【题型】解答题　【知识点】立体几何　【难度】easy
已知点 $P$ 是边长为 2 的菱形 $ABCD$ 所在平面外一点，且点 $P$ 在底面 $ABCD$ 上的投影是 $AC$ 与 $BD$ 的交点 $O$，已知 $\angle BAD = 60^\circ$，$\triangle PDB$ 是等边三角形。

(1) 求二面角 $P-BC-A$ 的大小（结果用反三角表示）；

(2) 若点 $E$ 是线段 $AD$ 上的动点，请找出点 $E$ 所在的位置，使得直线 $PE$ 与平面 $PBC$ 所成的角最大。
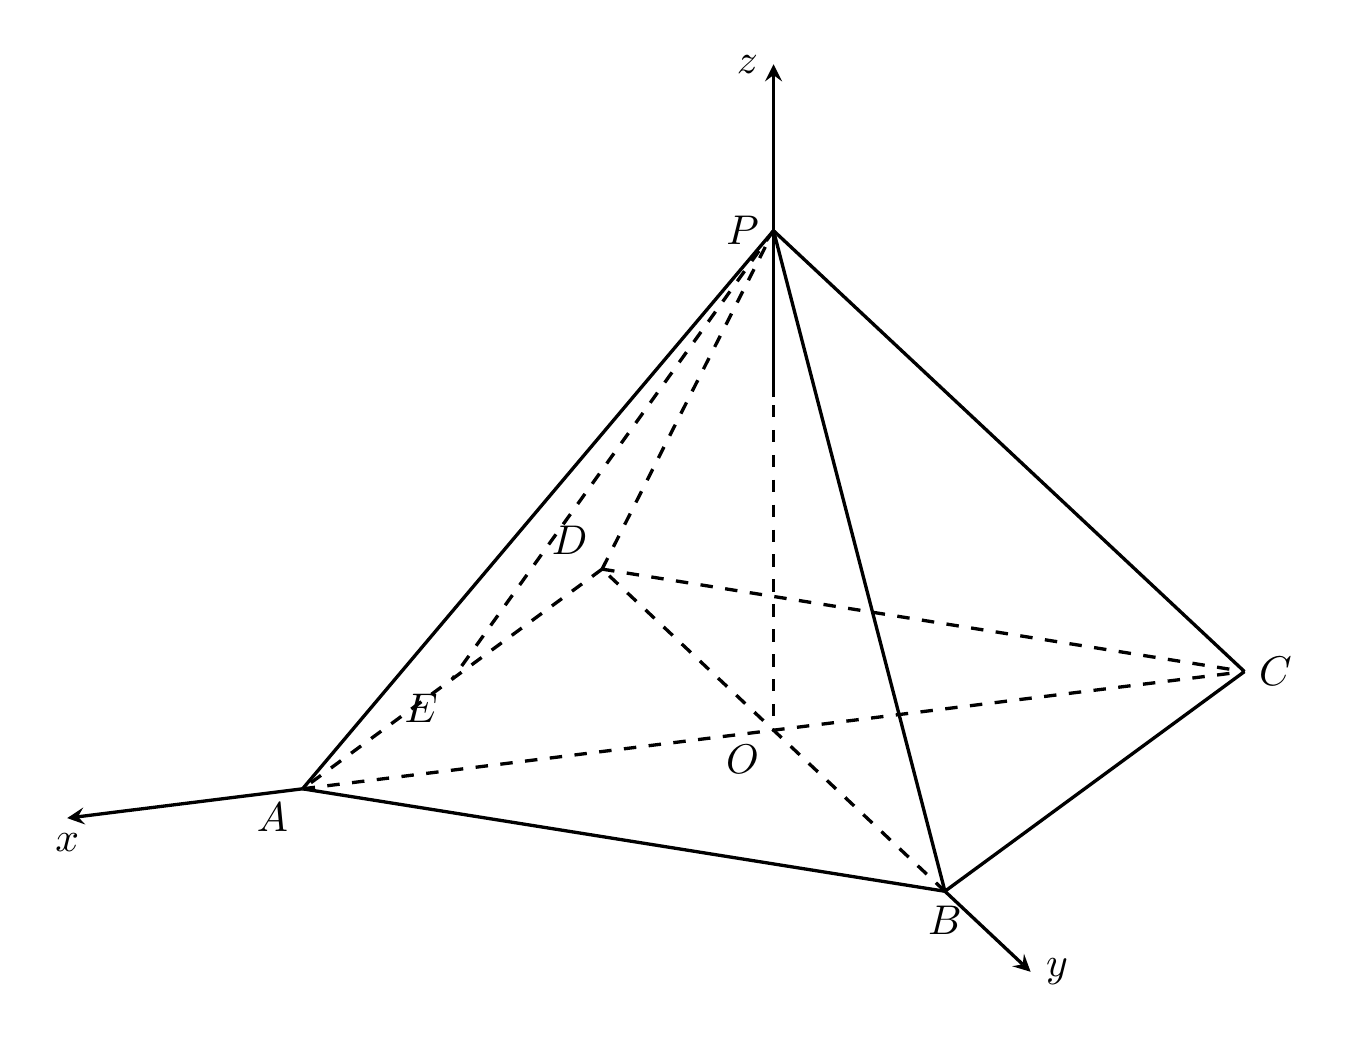
【解答】
\textbf{【详解】}
故 $a-\sqrt{3} = -\sqrt{3}t, b = -t, c = 0$，$a = \sqrt{3} - \sqrt{3}t, b = -t, c = 0$，$E(\sqrt{3} - \sqrt{3}t, -t, 0)$，
$\overrightarrow{PE} = (\sqrt{3} - \sqrt{3}t, -t, 0) - (0,0,\sqrt{3}) = (\sqrt{3} - \sqrt{3}t, -t, -\sqrt{3})$，
由 (1) 知，平面 $PBC$ 的一个法向量为 $\overrightarrow{m} = (-1, \sqrt{3}, 1)$，
设直线 $PE$ 与平面 $PBC$ 所成的角大小为 $\beta \in \left[0, \frac{\pi}{2}\right]$，
则
$$
\sin\beta = \left| \cos \langle \overrightarrow{m}, \overrightarrow{PE} \rangle \right| = \frac{|\overrightarrow{m} \cdot \overrightarrow{PE}|}{|\overrightarrow{m}| \cdot |\overrightarrow{PE}|} = \frac{|(-1, \sqrt{3}, 1) \cdot (\sqrt{3} - \sqrt{3}t, -t, -\sqrt{3})|}{\sqrt{1+3+1} \times \sqrt{(\sqrt{3} - \sqrt{3}t)^2 + t^2 + 3}}
$$
$$
= \frac{|-2\sqrt{3}|}{\sqrt{5} \times \sqrt{4t^2 - 6t + 6}} = \frac{2\sqrt{3}}{\sqrt{5} \times \sqrt{4\left(t - \frac{3}{4}\right)^2 + \frac{15}{4}}}
$$
因为 $t \in [0,1]$，所以当 $t = \frac{3}{4}$ 时，$\sin\beta = \frac{2\sqrt{3}}{\sqrt{5} \times \sqrt{4\left(t - \frac{3}{4}\right)^2 + \frac{15}{4}}}$ 取得最大值，
最大值为 $\sin\beta = \frac{2\sqrt{3}}{\sqrt{5} \times \sqrt{\frac{15}{4}}} = \frac{4}{5}$，
又 $\beta \in \left[0, \frac{\pi}{2}\right]$，而 $y = \sin x$ 在 $x \in \left[0, \frac{\pi}{2}\right]$ 上单调递增，
所以 $\beta_{\max} = \arcsin\frac{4}{5}$，即当 $AE = \frac{3}{4}AD$ 时，直线 $PE$ 与平面 $PBC$ 所成的角最大。